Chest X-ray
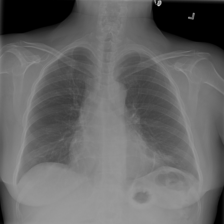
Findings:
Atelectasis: negative
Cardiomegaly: negative
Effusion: negative
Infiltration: positive
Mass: negative
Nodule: negative
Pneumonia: negative
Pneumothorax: negative
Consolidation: negative
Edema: negative
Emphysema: negative
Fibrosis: negative
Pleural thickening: negative
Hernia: negative